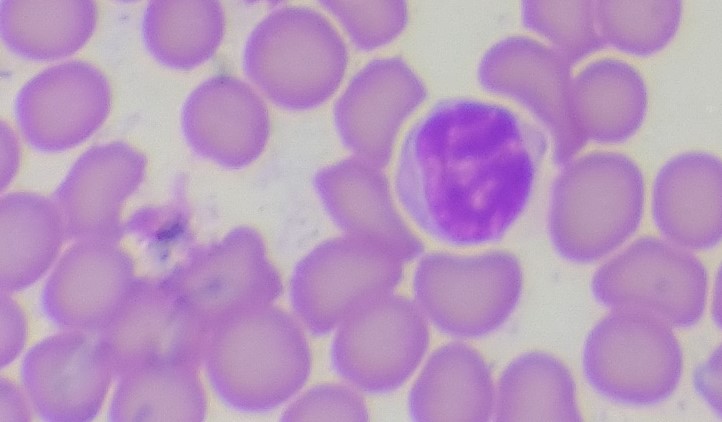
White blood cell type: Lymphocyte